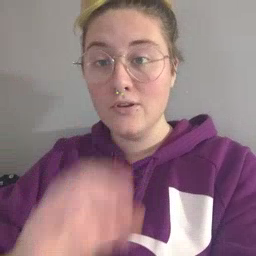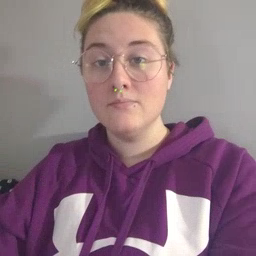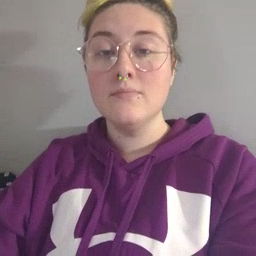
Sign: look